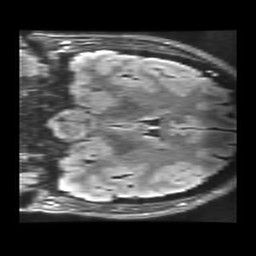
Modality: FLAIR
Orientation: coronal
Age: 24
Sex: female
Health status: healthy
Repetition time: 12 s
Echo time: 0.09782 s